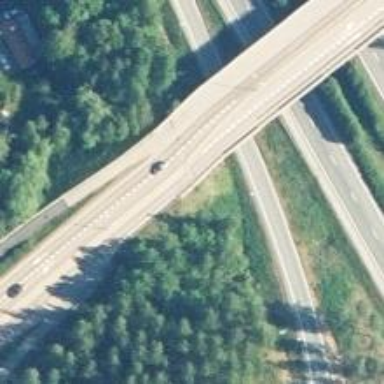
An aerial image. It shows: Tertiary road on asphalt surface on bridge.